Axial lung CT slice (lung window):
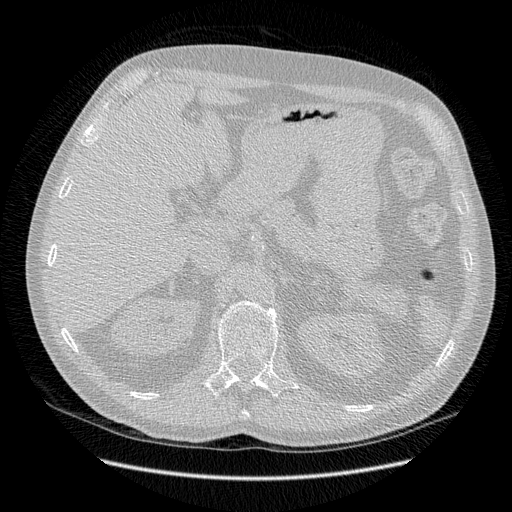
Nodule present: no